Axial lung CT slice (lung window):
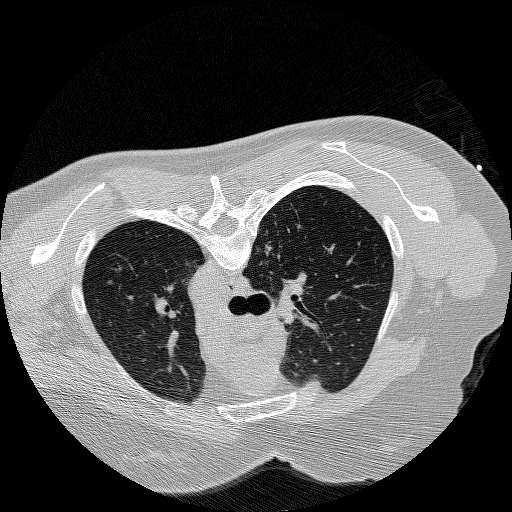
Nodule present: yes
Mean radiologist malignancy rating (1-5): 5